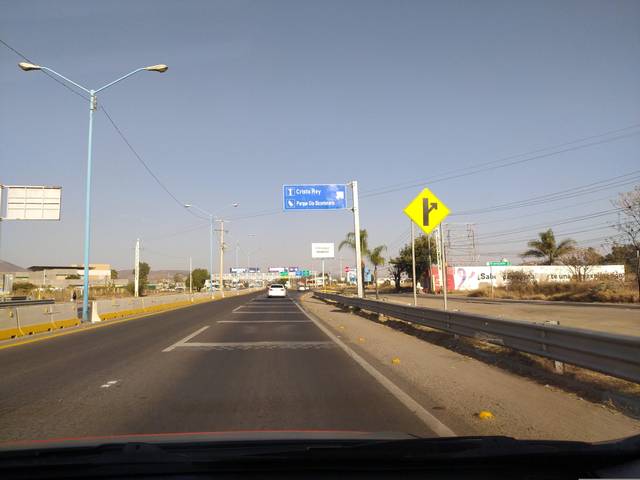
Region: Mexico
Coordinates: 20.946, -101.412